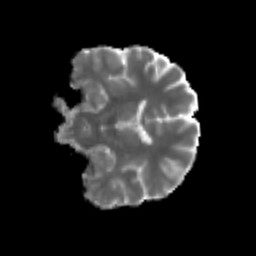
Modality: MD
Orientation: coronal
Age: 35
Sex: male
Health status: healthy
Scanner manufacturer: siemens
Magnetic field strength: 3 T
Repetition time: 3.6 s
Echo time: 0.0964 s